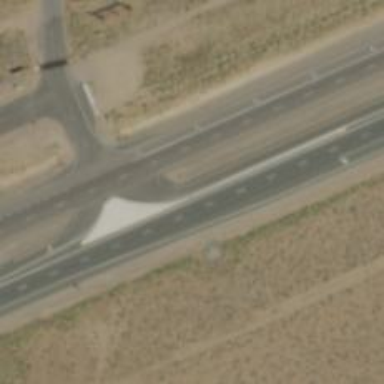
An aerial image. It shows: Trunk link road with asphalt surface.